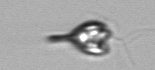
Label: Pyramimonas_longicauda